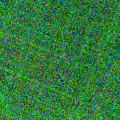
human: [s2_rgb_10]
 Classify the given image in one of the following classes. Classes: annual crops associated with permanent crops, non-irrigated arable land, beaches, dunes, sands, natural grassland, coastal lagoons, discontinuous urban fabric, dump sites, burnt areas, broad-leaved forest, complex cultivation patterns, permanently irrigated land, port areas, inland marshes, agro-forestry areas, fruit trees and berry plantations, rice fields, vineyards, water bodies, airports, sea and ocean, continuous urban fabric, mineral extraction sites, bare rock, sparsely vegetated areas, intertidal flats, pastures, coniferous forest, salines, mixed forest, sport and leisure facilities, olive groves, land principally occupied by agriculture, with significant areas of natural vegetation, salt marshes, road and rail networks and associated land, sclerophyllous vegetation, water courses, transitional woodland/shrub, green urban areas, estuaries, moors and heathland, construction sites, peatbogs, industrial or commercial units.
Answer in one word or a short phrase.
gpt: sea and ocean